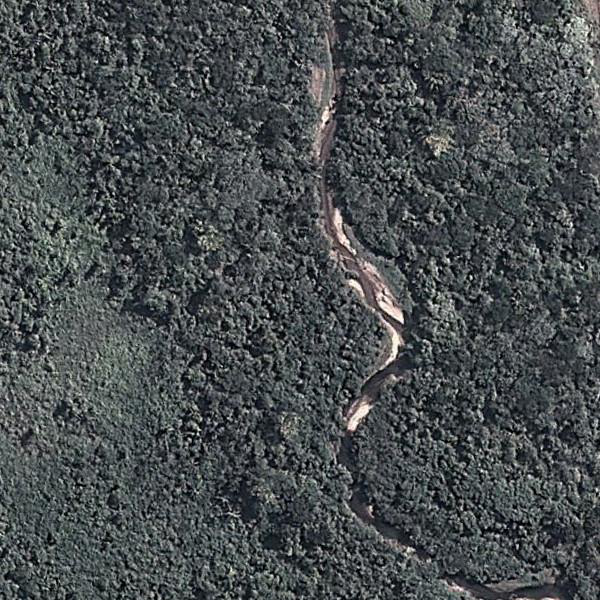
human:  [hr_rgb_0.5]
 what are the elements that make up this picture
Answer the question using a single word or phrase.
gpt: trees